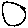
Label: circle